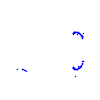
Particle: proton